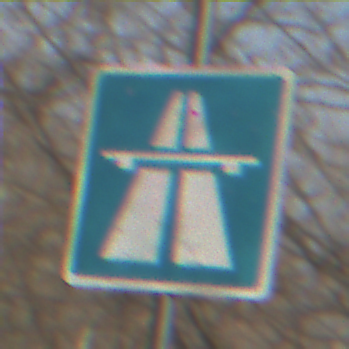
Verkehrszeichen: Autobahn
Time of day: MorningAfternoon
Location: Outdoor (Nature)
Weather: Clear
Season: Winter
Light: Natural